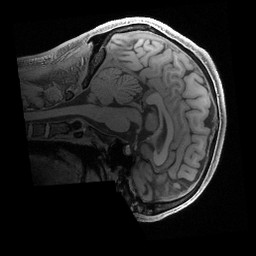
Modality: T1w
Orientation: sagittal
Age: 39
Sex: male
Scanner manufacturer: siemens
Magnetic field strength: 3 T
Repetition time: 2.4 s
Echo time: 0.00241 s